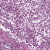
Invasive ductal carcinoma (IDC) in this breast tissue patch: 1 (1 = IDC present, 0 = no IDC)